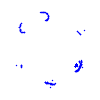
Particle: pion